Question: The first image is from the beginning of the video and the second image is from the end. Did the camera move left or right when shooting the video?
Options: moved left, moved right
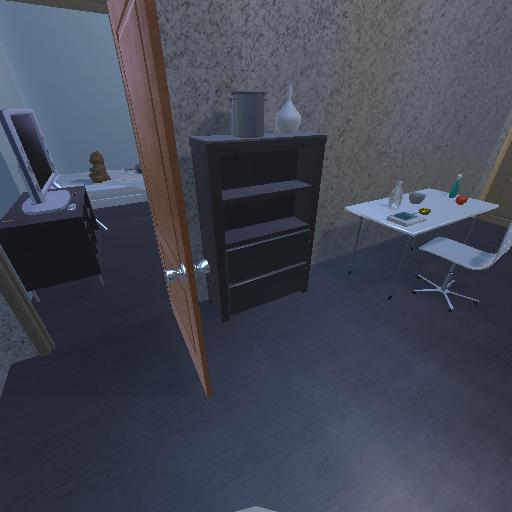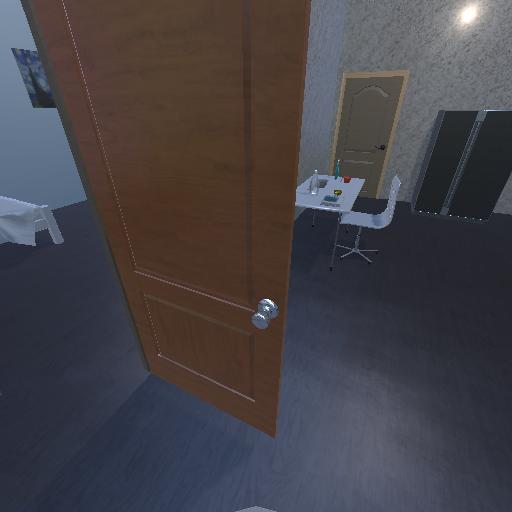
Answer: moved left